Field crop: tomato
Growth stage: 1
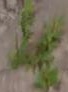
Species: portulaca